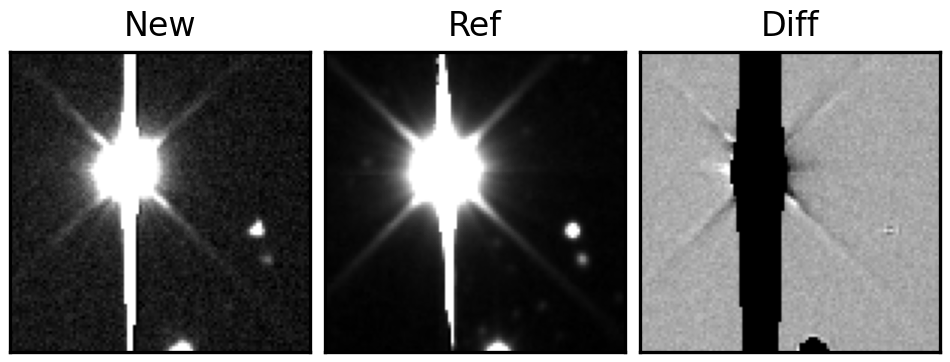
Label: bogus